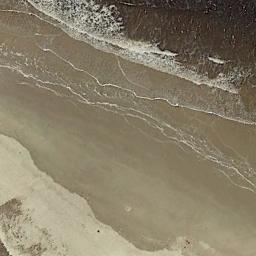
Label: beach